Question: I'm looking for a plugin which can detect any changes on '<div>'. It has to be compatibile with IE8+.

This is what I'm trying to do. I need to run redraw slider function about 10 times per sec in an optimized manner.
> setInterval is not an option
- <URL>Buggy in chrome.
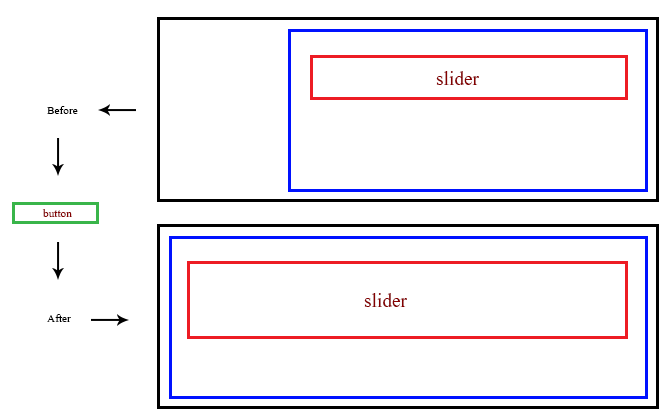
Answer: The AngularJS framework will make it very easy to do this. If you can't take advantage of the many great features of Angular, you may want to recreate just this functionality and no include the whole framework. Let me summarize what angular does as it relates to your issue.
You store a "watch" function that returns something you want to watch for changes, in your case you will return something like the amount of attributes or a boolean - whether or not it has an attribute, etc...whatever fits your needs. You will store that value so that you know what the old value was when the function runs again. You also store a callback to run if the returned value differs from the previous value. The "watch" check will repeat after the callback until the value stops changing (be careful of an endless loop). At this point, you'll use some event to kick off your watch check and callback. For example, if you click a button to make the slider begin, then call your function inside that button's click event. The thing to think about here is that you don't really need an event to deal with the dom element directly, but rather some other event or function. A more specific answer would really require seeing the code you're dealing with and better understanding your issue/goal. <URL>
The more important thing to say here is that this might be an <URL>, where you're concerned about how to implement a certain solution to your actual problem, but your solution isn't good to begin with.